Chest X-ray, PA view. Patient: 27 years old, sex F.
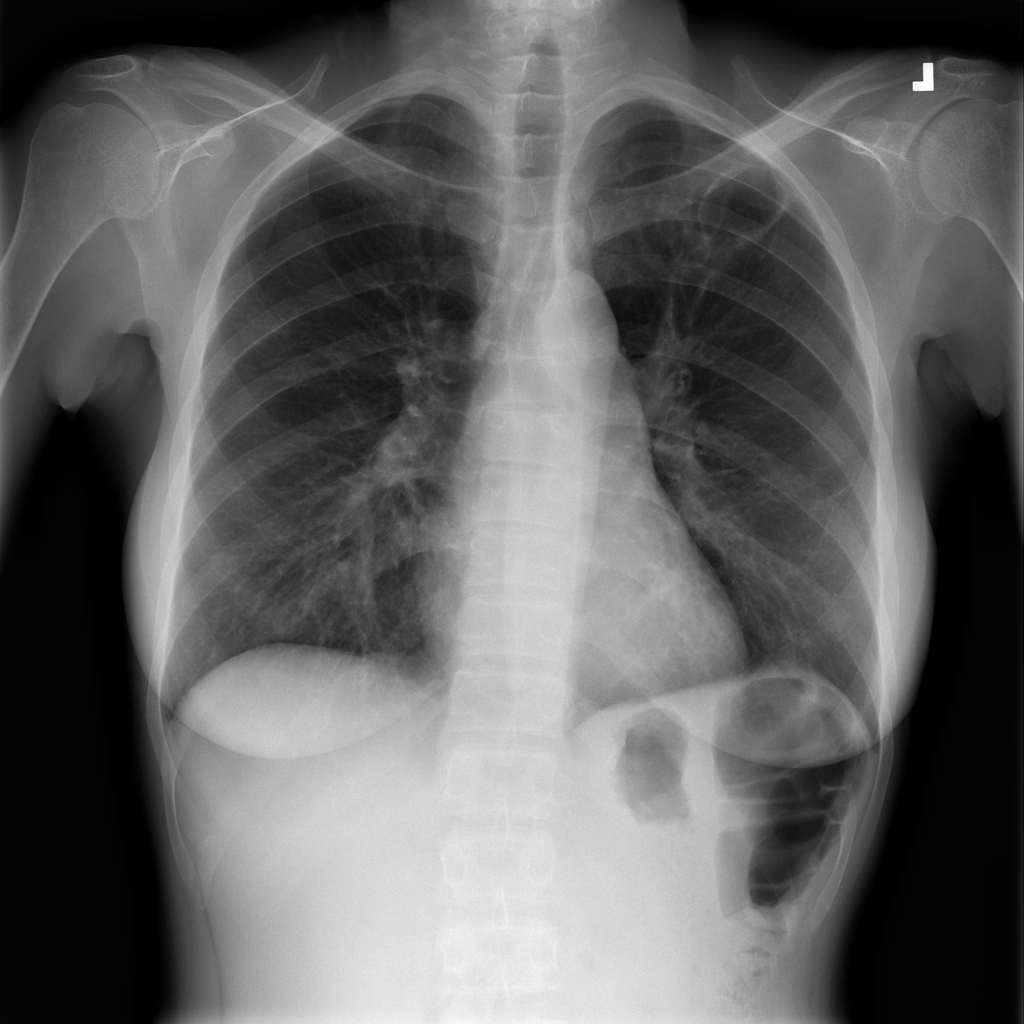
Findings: Fibrosis, Pleural_Thickening